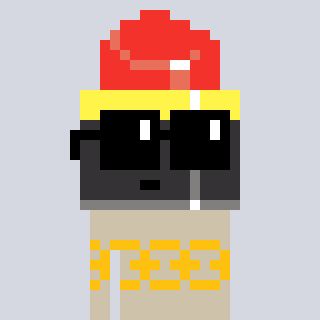
a pixel art character with square black sunglasses, a lipstick-shaped head and a bege-colored body on a cool background